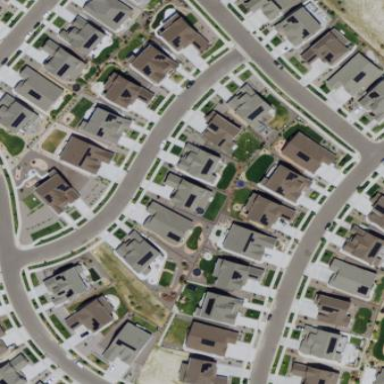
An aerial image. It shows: Residential area composed of single-family homes.